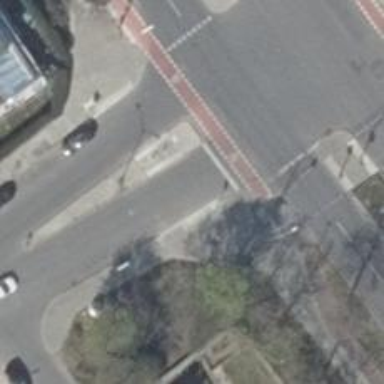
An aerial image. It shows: Unmarked crossing on the road.